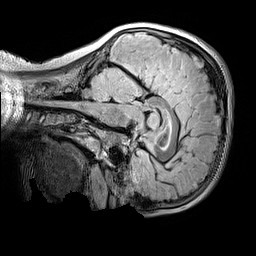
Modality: FLAIR
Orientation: sagittal
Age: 9
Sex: male
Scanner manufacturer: siemens
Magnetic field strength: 3 T
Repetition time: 5 s
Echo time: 0.388 s